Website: crate-barrel
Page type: billing-address
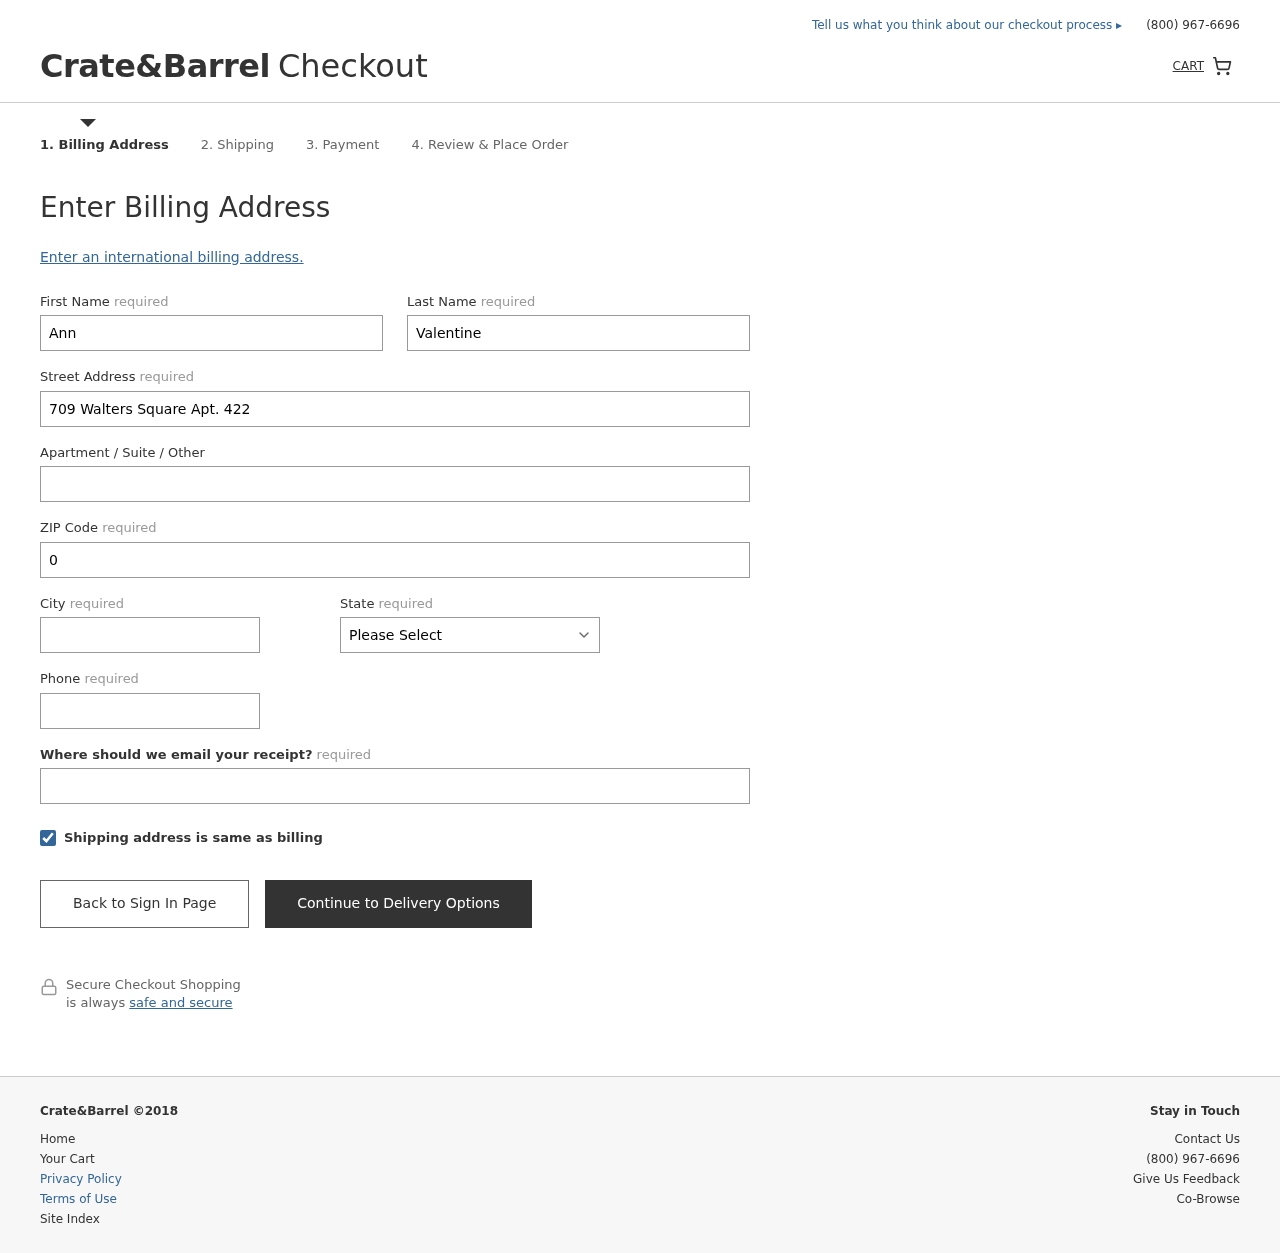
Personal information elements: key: PII_STATE
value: Maine
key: PII_FIRSTNAME
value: Ann
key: PII_LASTNAME
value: Valentine
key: PII_STREET
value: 709 Walters Square Apt. 422
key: PII_POSTCODE
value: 09834
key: PII_CITY
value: Staceyfurt
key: PII_PHONE
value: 3362941264
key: PII_EMAIL
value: ann_valentine@gmail.com